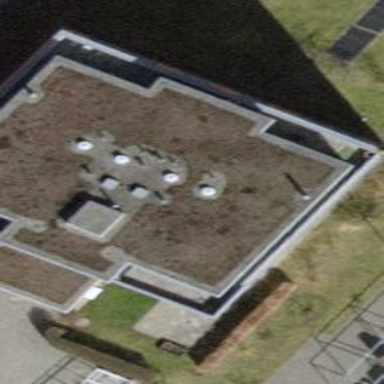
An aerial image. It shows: Flat-roofed building.